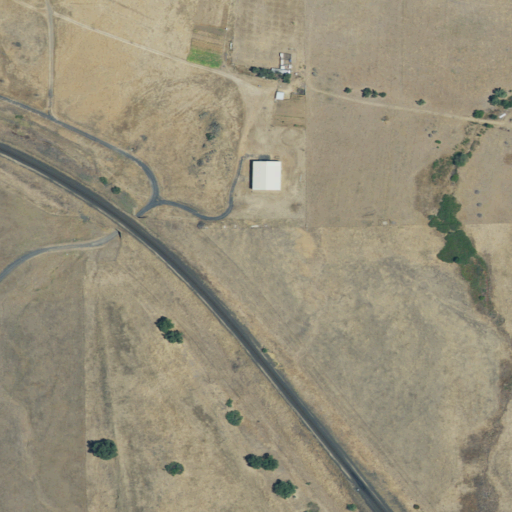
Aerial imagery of plain(s) in California named Thompson Flat containing grassland and shrub